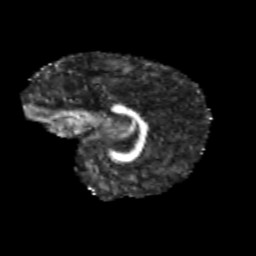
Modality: FA
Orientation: sagittal
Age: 13
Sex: male
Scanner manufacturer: siemens
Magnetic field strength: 3 T
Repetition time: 3.8 s
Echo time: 0.07 s